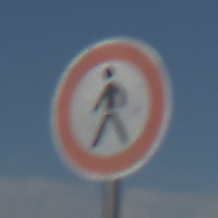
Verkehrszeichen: VerbotFussgaenger
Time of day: MorningAfternoon
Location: Outdoor (Nature)
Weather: PartlyCloudy
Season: NotSpecified
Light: Natural